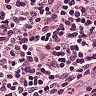
Metastatic tissue present: no